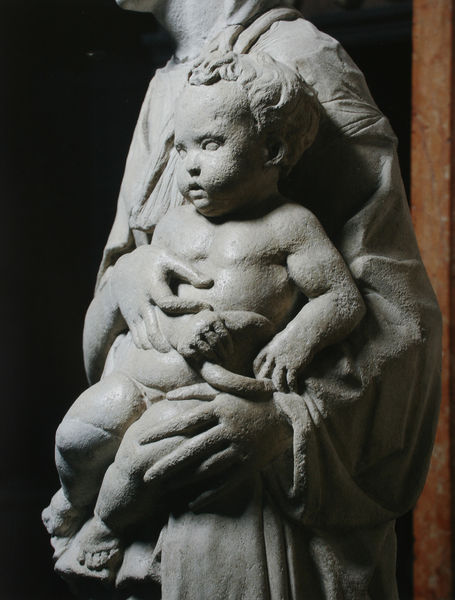
Titel: Madonna mit Kind (Detail)
Künstler: Donatello
Standort: Padua
Institution: San Gaetano
Schlagwörter: hand, kopf, nackt, schatten, umhang, ausschnitt, finger, frau, marmor, mund, nase, arm, arme, augen, falten, gesicht, halten, stein, tragen, hals, hände, kirche, figur, gewand, haare, mantel, kind, mutter, locken, putte, skulptur, statue, beine, bein, füße, backen, baby, detail, faltenwurf, plastik, zehen, ring, foto, fotografie, barfuss, knabe, fuss, schlange, kleinkind, sandstein, christus, jesus, maria, madonna, josef, ärmchen, säugling, rinf, jesuskind, ausschnitte, fotogrfie, donatello, donatello (werkstatt), skulp, wangenlippen, steinplastik